Question: I've got a little problem as seen below:

The cell has a background color, and the button doesn't. Still, it doesn't give me rounded edges, but corners. How can I fix that?
'''
UIButton *meerKnop = [UIButton buttonWithType:UIButtonTypeRoundedRect];
[[meerKnop layer] setCornerRadius:8.0f];
meerKnop.backgroundColor = [UIColor whiteColor];
meerKnop.frame = CGRectMake(11.0, (60.0 + (teller * 52.5)), 299.0, 50.0);
...
[meerKnop addSubview:locationLabel];
...
[meerKnop addSubview:categoryLabel];
UISwipeGestureRecognizer *swipe = [[UISwipeGestureRecognizer alloc] initWithTarget:self action:@selector(handleSwipe:)];
swipe.direction = UISwipeGestureRecognizerDirectionRight;
[meerKnop addGestureRecognizer:swipe];
[swipe release];
[meerKnop addTarget:self action:@selector(alertPressed:) forControlEvents:UIControlEventTouchUpInside];
meerKnop.tag = incId;
[cell addSubview:meerKnop];
'''
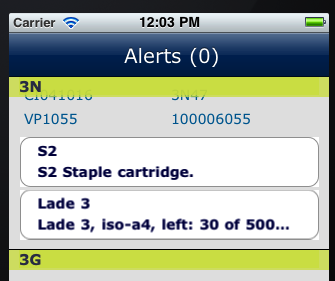
Answer: Try setting the corner radius of the layer of the button.
'''
[button.layer setCornerRadius:10];
'''
Remember to import if you are using layer property
Also, use:
'''
[[button layer] setMasksToBounds:YES];
'''
With this code the layer gets a corner radius of 10.0 and the -setMasksToBounds: tells the button's layer to mask any layer content that comes below it in the layer tree. This is necessary in order for the layer to mask off the rounded corners.